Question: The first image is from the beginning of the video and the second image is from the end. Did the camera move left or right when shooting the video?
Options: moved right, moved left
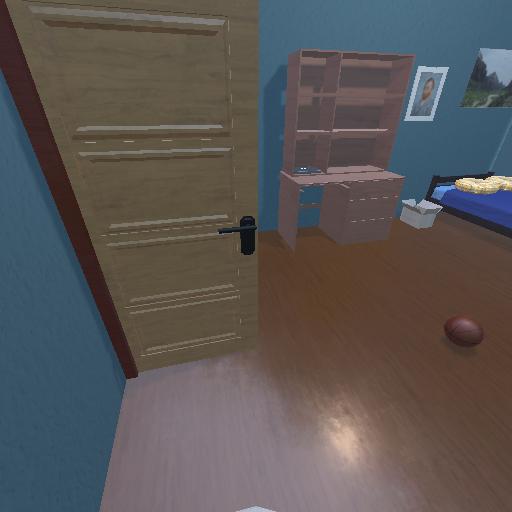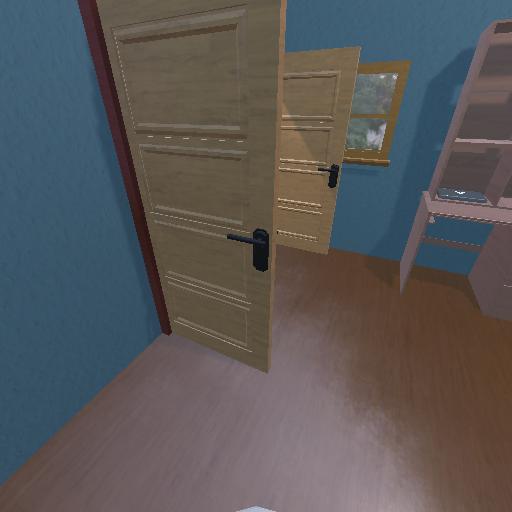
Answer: moved right